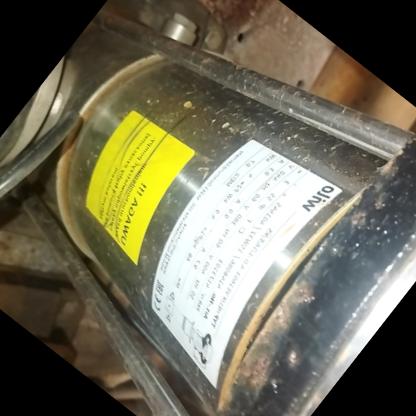
Klasa: tabliczka-znamionowa